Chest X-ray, AP view. Patient: 55 years old, sex M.
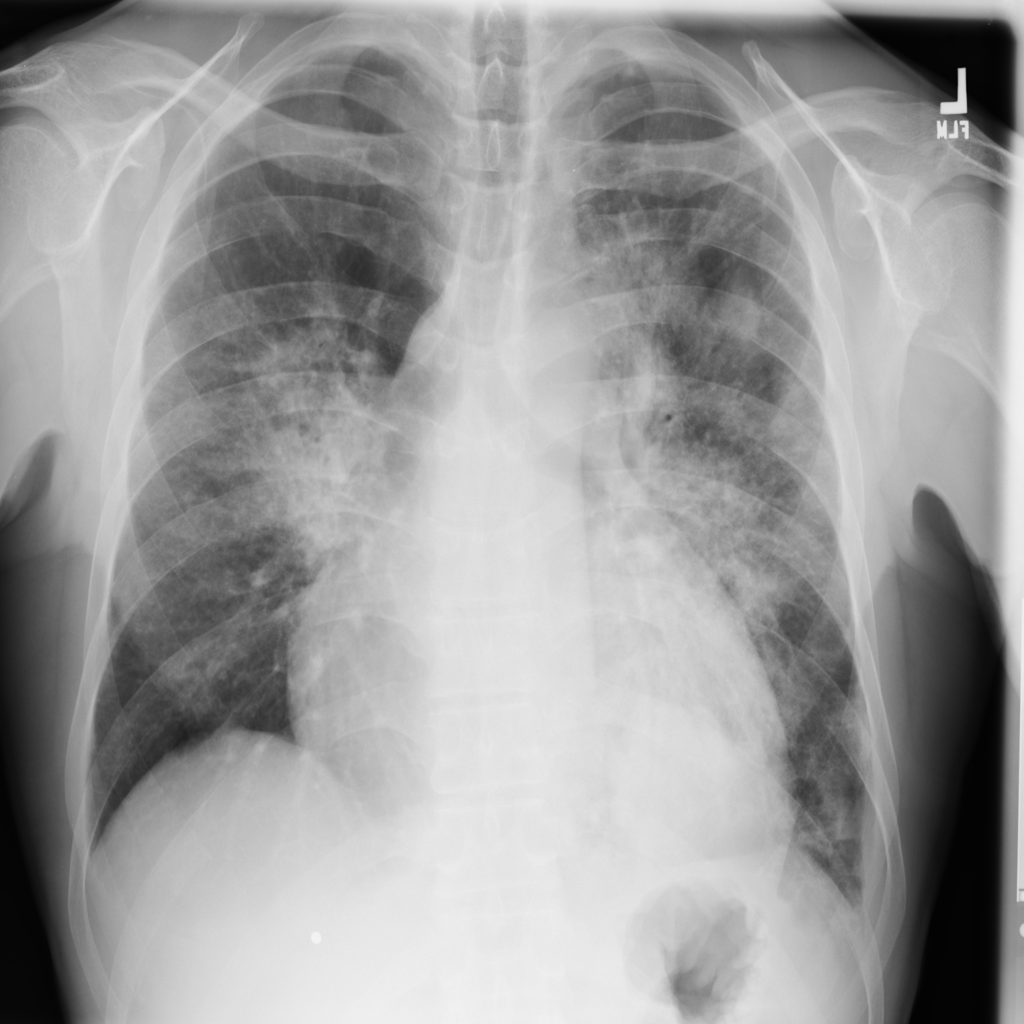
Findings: Infiltration, Nodule